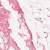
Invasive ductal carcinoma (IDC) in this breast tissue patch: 0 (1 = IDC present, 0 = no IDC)